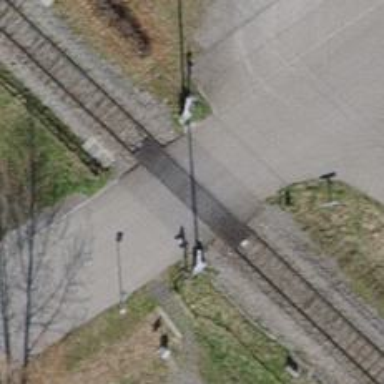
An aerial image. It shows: Level crossing on the railway with lights and full barrier.